Sex: F
Age: 42
Scanner: Avanto
Primary tumour origin: Unverified
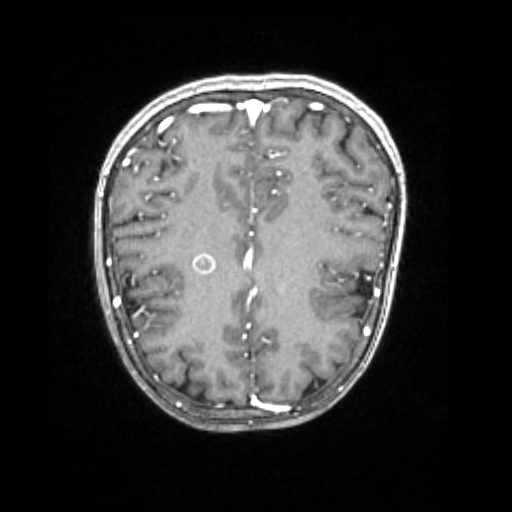
Segmented lesion volume (cc): 0.95
Number of lesion components: 1